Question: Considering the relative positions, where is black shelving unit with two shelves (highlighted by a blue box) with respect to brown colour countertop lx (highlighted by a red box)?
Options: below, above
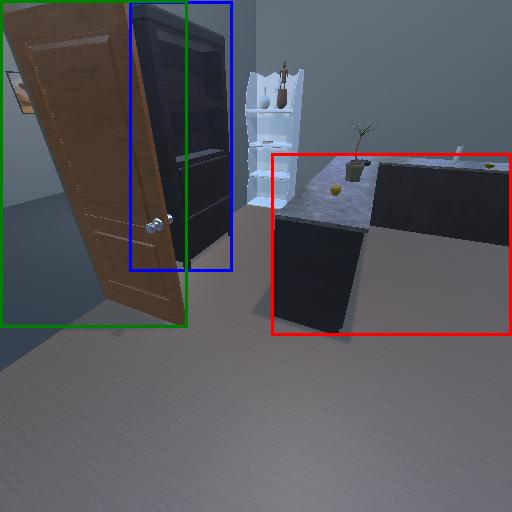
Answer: below